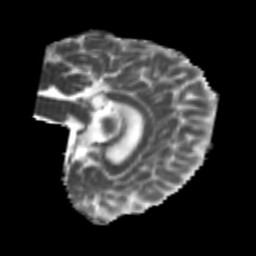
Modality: MD
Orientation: sagittal
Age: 24
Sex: female
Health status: healthy
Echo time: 0.074 s